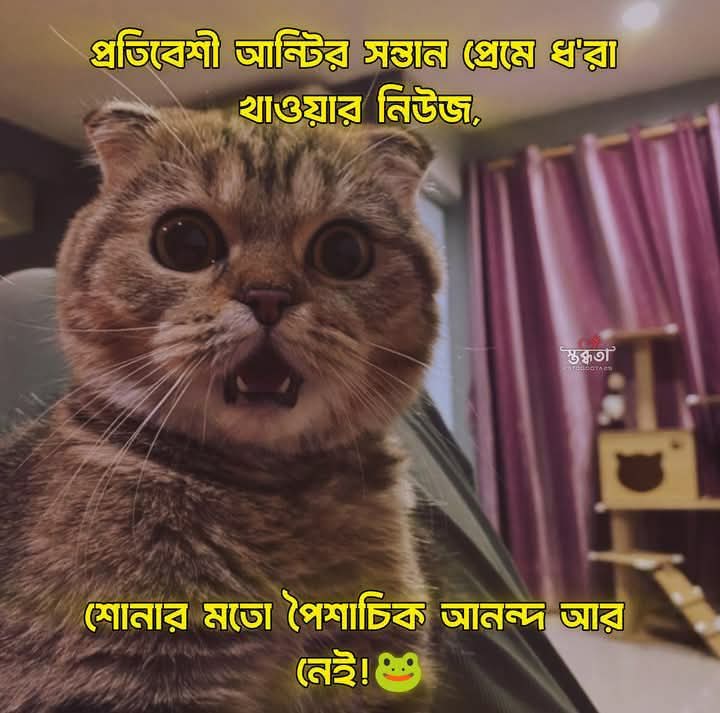
Text: প্রতিবেশী আন্টির সন্তান প্রেমে ধ'রা খাওয়ার নিউজ,
মতো পৈশাচিক আনন্দ আর নেই!
Label: Non Hate